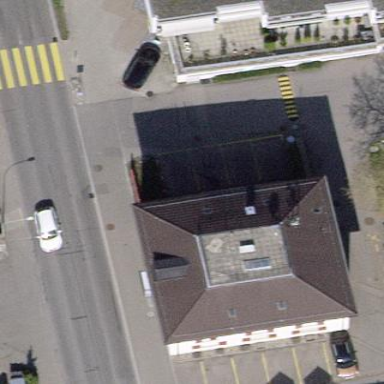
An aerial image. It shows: Town hall building.